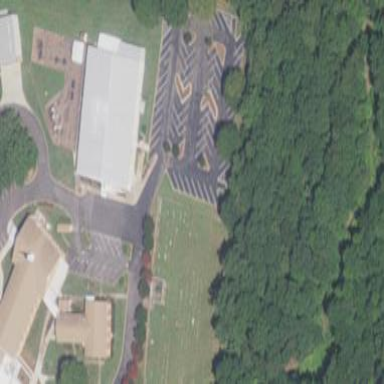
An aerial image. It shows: Graveyard.